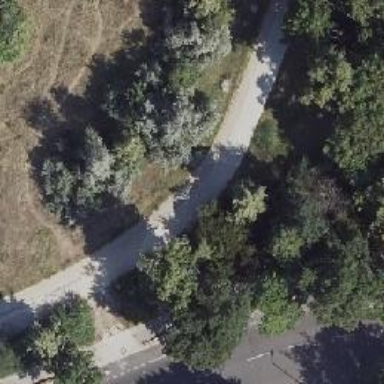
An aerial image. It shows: Footway along the road.